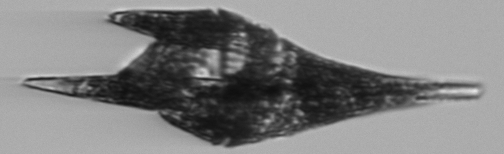
Label: Tripos_furca